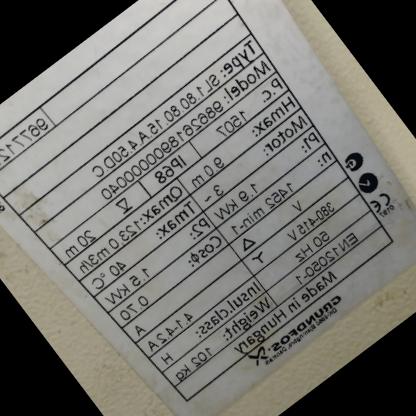
Klasa: tabliczka-znamionowa